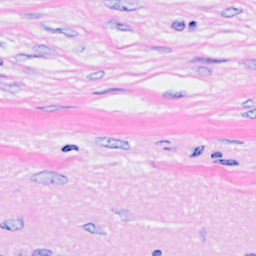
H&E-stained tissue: Breast